RGB frame:
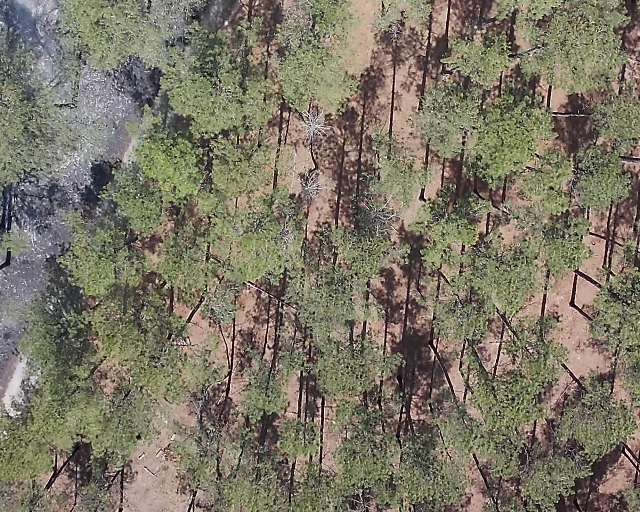
Thermal frame:
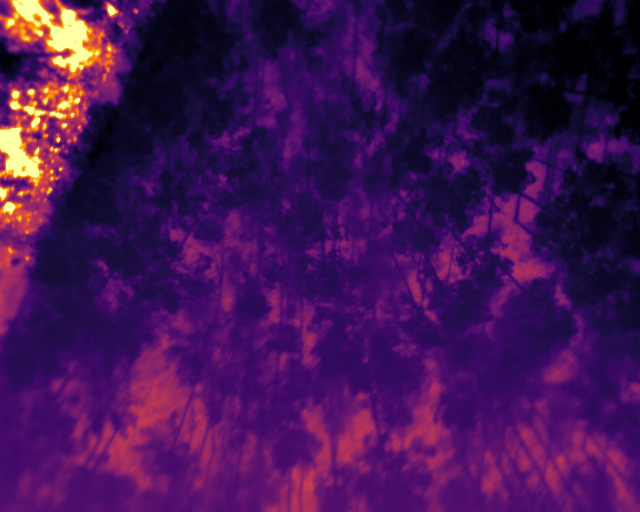
Captured: 2026-02-27 02:40:16
Pixels at or above 80 °C: 4789 (fraction of frame: 0.01461)